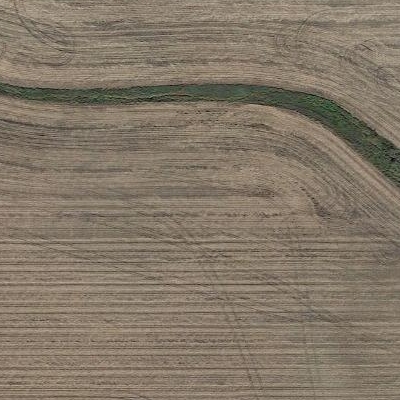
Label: Field